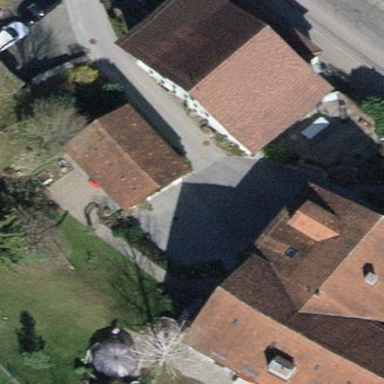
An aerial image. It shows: Group of garages.